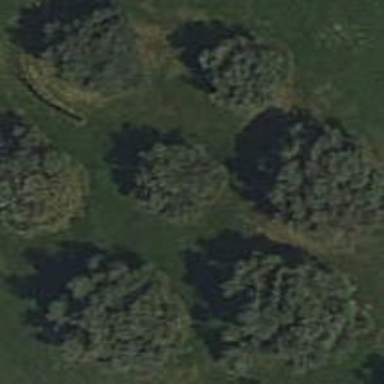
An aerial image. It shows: Evergreen broadleaved tree.